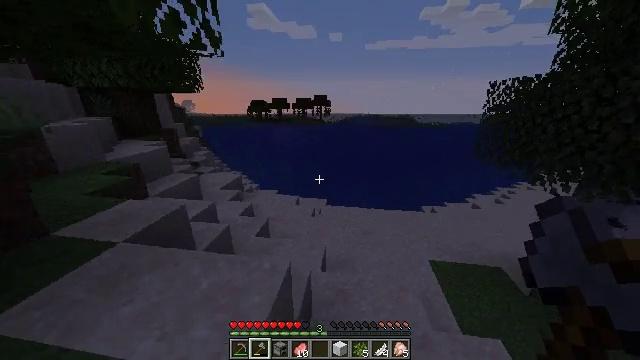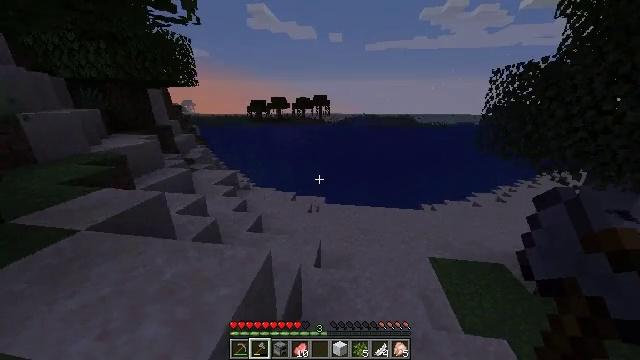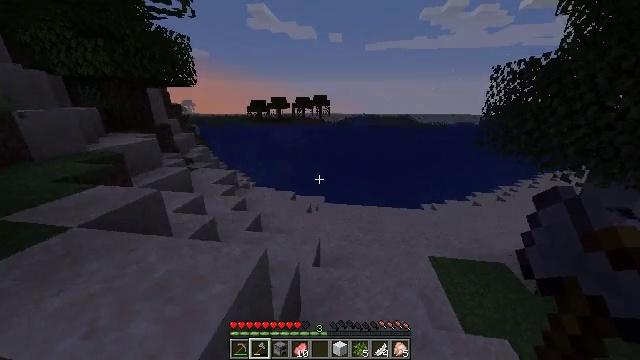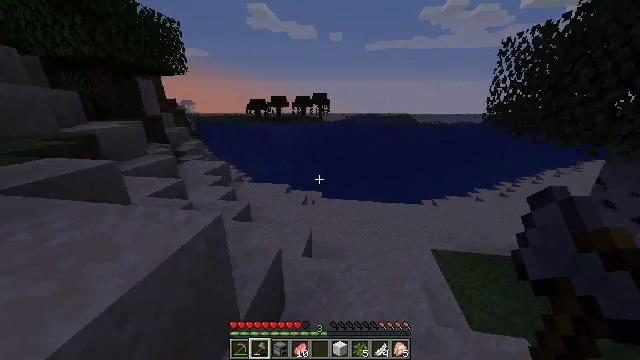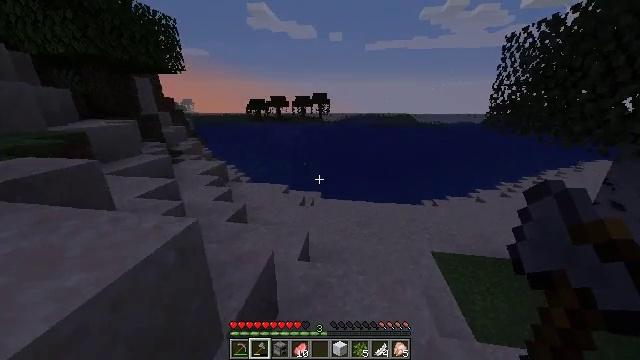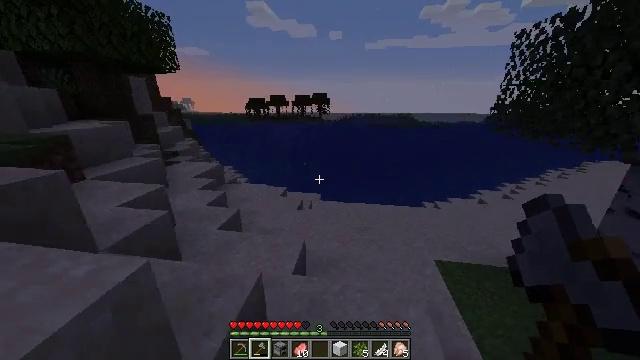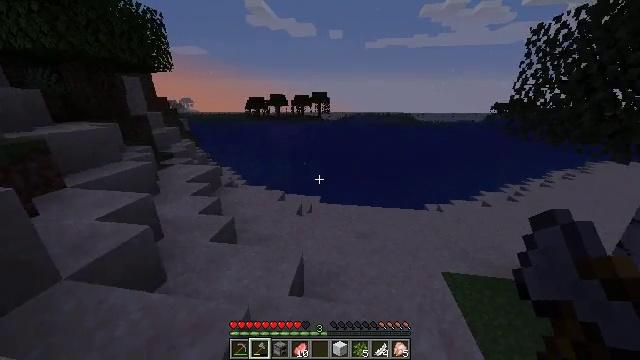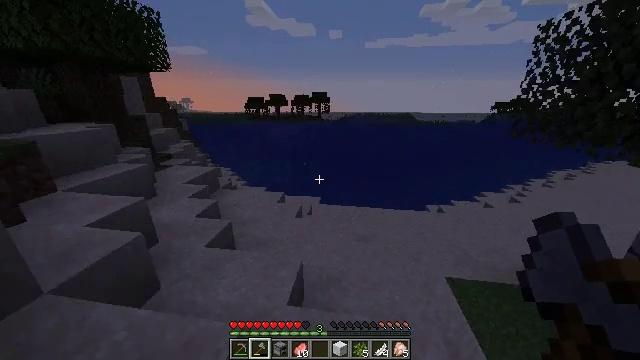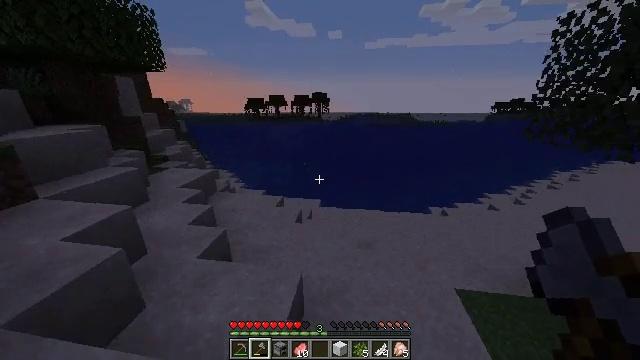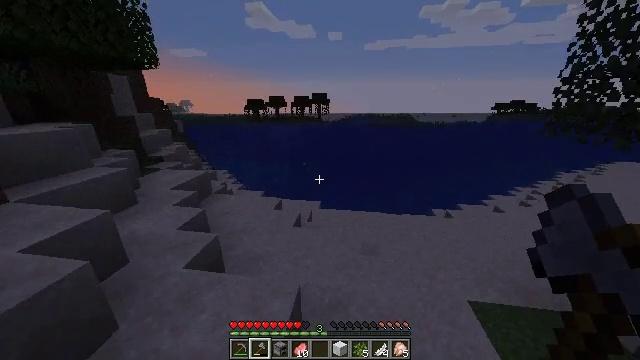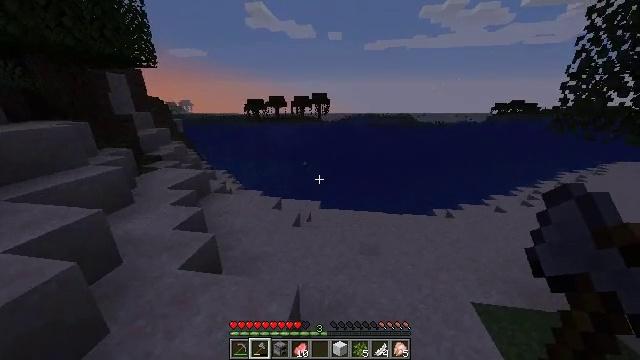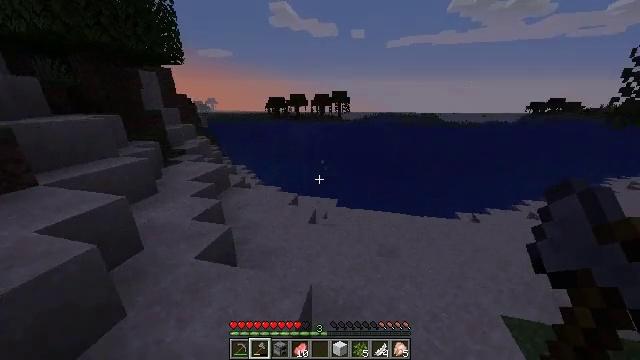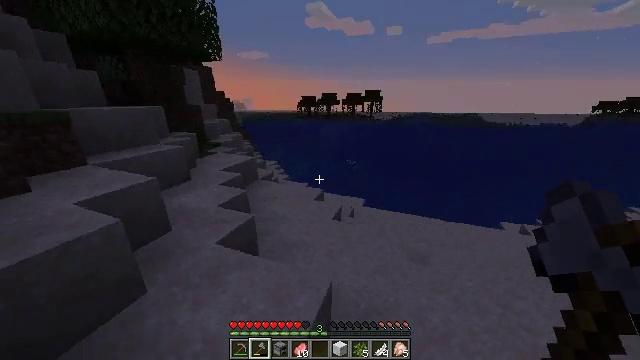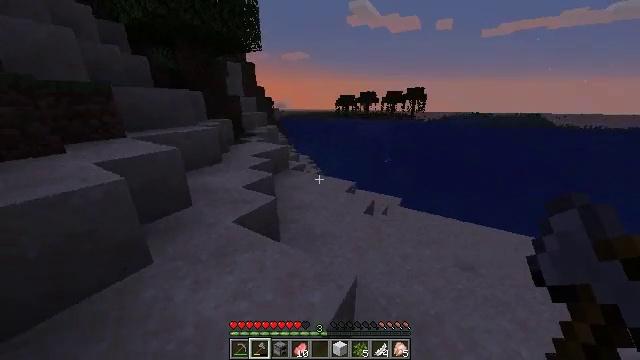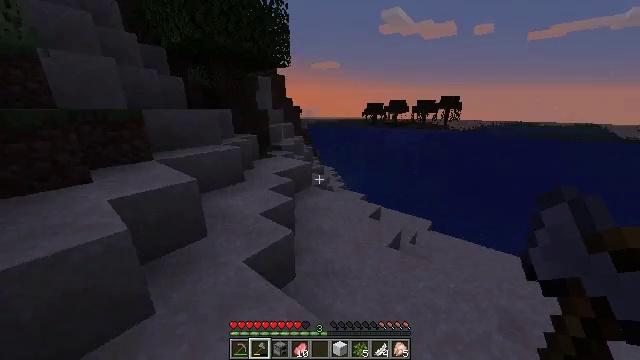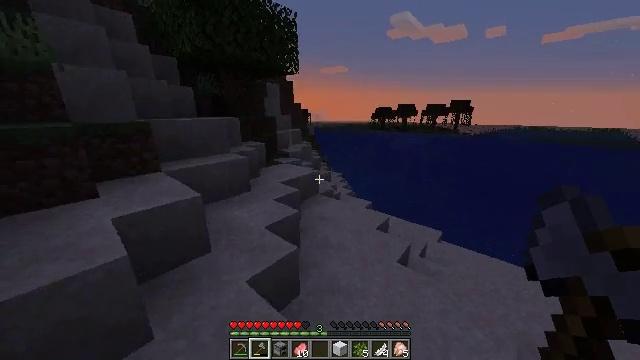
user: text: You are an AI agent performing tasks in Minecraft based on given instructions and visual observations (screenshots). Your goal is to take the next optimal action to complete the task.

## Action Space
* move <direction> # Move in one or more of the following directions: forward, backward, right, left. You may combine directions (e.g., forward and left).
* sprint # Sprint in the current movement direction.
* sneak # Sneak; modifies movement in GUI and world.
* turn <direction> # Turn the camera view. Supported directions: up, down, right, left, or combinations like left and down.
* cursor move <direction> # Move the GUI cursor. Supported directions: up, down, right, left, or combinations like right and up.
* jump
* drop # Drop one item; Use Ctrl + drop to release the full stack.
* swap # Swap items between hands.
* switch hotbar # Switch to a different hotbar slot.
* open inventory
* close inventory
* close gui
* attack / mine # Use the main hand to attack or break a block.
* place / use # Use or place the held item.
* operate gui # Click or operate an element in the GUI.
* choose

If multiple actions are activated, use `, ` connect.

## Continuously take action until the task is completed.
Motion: motion action
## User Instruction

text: Open the furnace and cook salmon.
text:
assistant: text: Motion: move forward, sprint
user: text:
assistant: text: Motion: move forward, sprint
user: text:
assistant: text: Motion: move forward, sprint
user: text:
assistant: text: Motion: move forward, sprint
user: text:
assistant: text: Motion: move forward, sprint
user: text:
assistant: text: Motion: move forward, sprint
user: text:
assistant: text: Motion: move forward, sprint
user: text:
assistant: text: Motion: move forward, sprint
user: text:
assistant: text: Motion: move forward, sprint
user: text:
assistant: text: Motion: move forward, sprint
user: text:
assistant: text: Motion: move forward, sprint, turn left
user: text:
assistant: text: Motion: move forward, sprint, turn left
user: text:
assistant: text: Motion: move forward, sprint, turn left
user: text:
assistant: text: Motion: move forward, sprint, turn left and up, jump
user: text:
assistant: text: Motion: move forward, sprint, turn left, jump
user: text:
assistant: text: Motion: move forward, sprint, jump
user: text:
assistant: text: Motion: move forward, sprint, jump
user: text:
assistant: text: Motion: move forward, sprint, jump
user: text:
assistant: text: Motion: move forward, sprint, jump
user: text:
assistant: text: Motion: move forward, sprint, jump
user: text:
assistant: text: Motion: move forward, sprint, jump
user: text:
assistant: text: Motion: move forward, sprint, jump
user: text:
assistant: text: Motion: move forward, sprint, jump
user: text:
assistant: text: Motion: move forward, sprint, jump
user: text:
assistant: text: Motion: move forward, sprint, jump
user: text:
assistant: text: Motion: move forward, sprint, jump
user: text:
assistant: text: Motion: move forward and move right, sprint, jump
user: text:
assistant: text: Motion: move forward and move right, sprint, turn up, jump
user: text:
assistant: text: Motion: move forward and move right, sprint, jump
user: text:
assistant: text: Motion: move forward and move right, sprint, jump